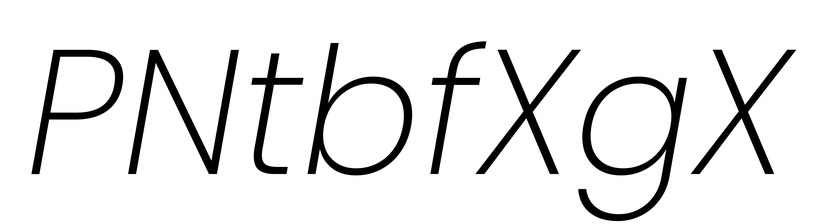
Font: Poppins-ExtraLightItalic